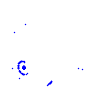
Particle: kaon